The image folds the raw vibration samples of a bearing signal into a 2-D grayscale square (signal-to-image encoding). Determine the bearing's health state. Answer with exactly one of: normal, inner_race, outer_race, ball.
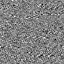
Answer: inner_race